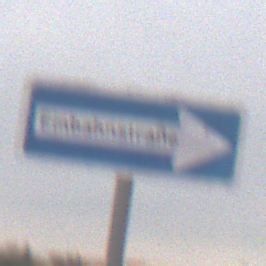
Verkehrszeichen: EinbahnstrasseRechtsweisend
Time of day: Midday
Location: Outdoor (RoadRail)
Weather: Overcast
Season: NotSpecified
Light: Natural